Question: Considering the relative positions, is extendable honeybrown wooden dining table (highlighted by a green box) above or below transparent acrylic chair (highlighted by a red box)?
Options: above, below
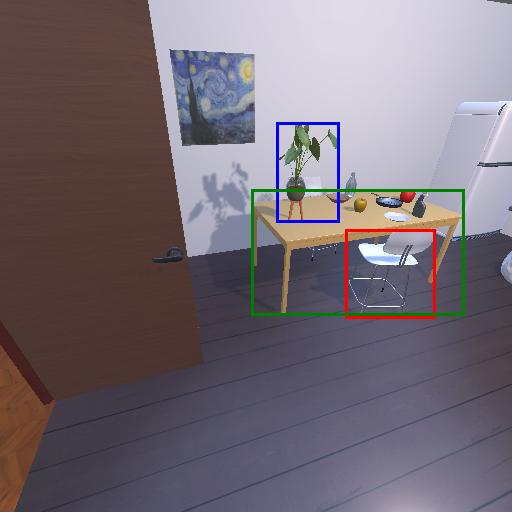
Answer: above